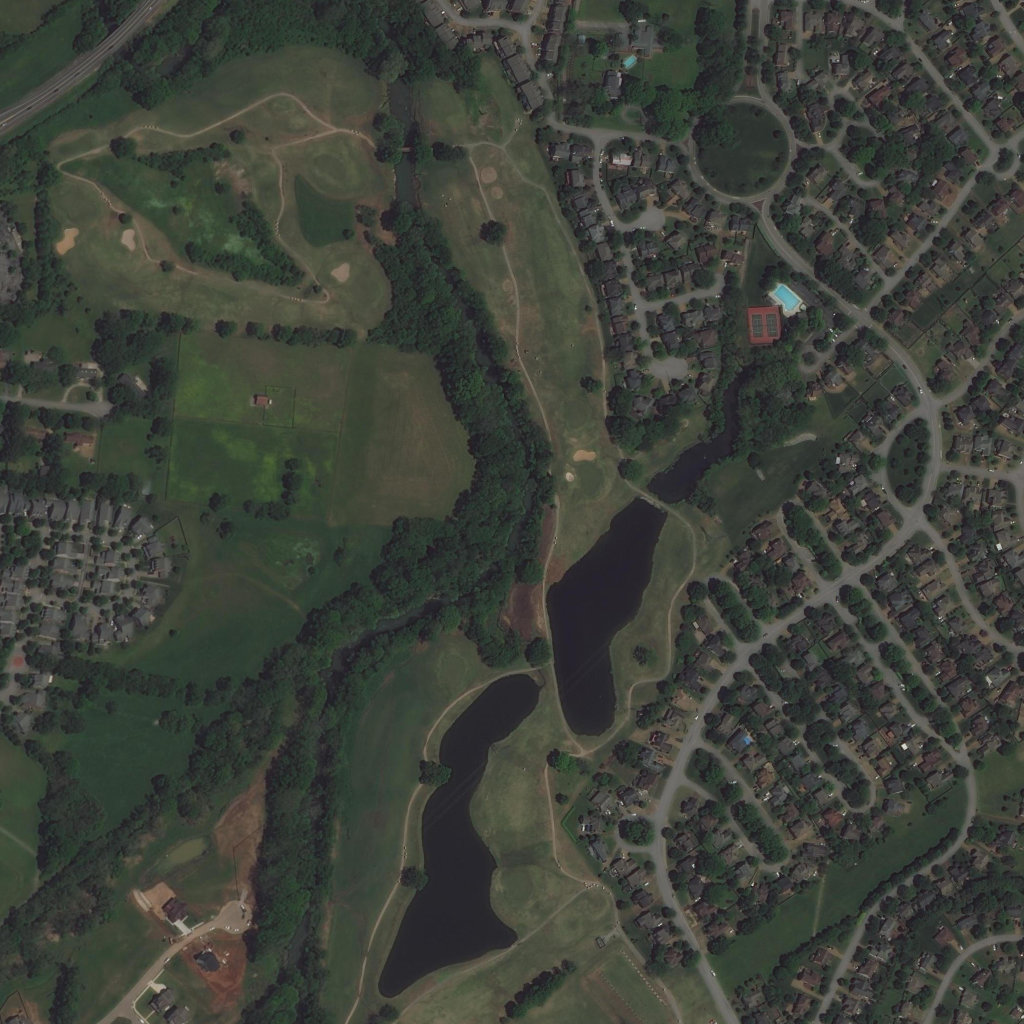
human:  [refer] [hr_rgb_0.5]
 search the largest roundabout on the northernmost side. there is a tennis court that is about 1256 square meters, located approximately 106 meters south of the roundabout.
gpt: <box>[[66, 8, 78, 20, 0]]</box>

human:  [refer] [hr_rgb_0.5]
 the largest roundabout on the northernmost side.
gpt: <box>[[66, 8, 78, 20, 0]]</box>